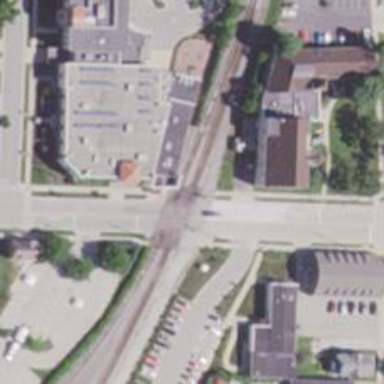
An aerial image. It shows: Crossing for the railway.